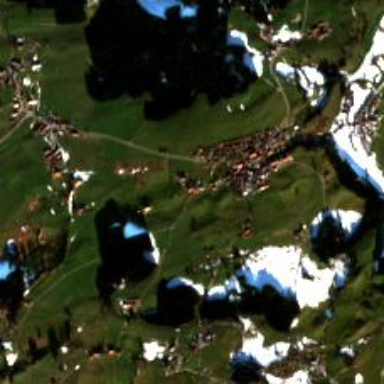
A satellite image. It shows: Small hamlet.